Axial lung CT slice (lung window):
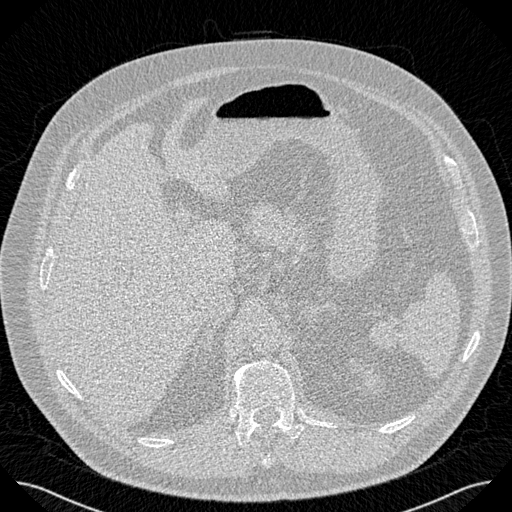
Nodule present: no